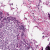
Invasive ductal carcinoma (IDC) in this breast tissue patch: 1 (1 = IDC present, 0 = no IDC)